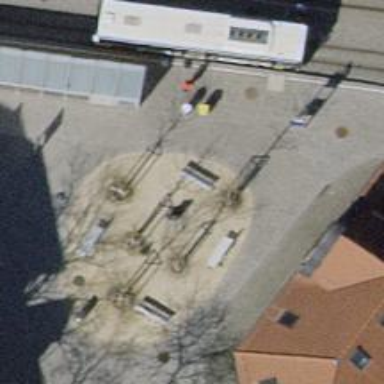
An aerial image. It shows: Bubbler fountain providing drinking water.